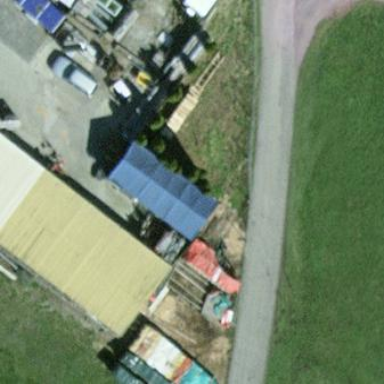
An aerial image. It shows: Warehouse building.